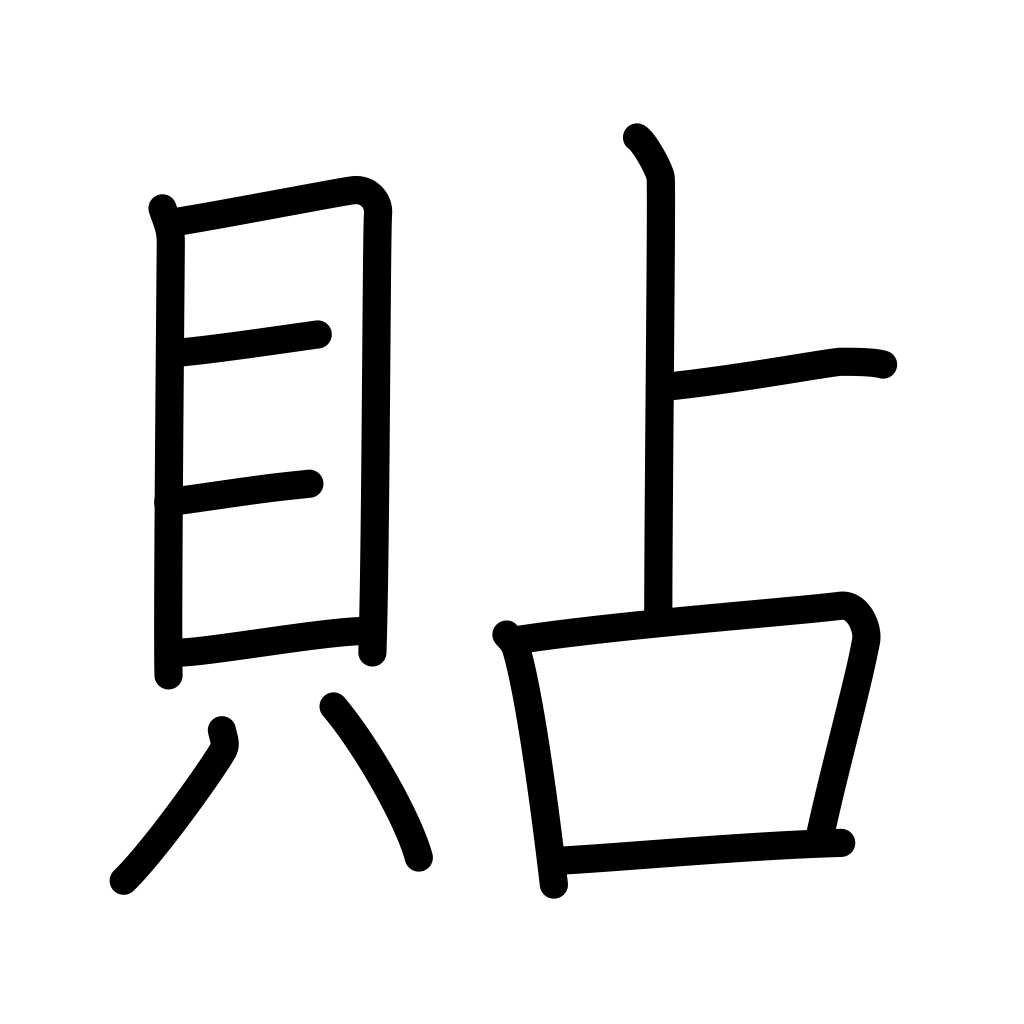
Meaning: stick, paste, apply